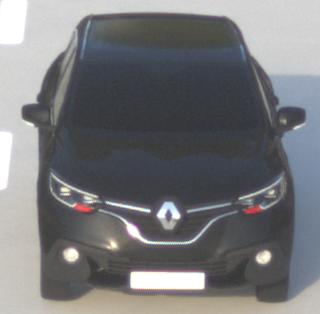
Make: Renault
Model: Kadjar ENERGY TCe 130
Detailed model: Kadjar
Model produced from: 2015/05
Model produced until: 2018/08
Doors: 5
Color: black
Road condition: dry road
Daytime: sunrise or sunset
Contrast: medium contrast